Question: I have problems when I add my own library to my project . I have use Twitter and Facebook library and its work fine . When I try to use my own lib . Its getting error
I have try many way but it have same error . This is Order and Export Tab

In logcat
> 06-13 08:43:21.774: E / AndroidRuntime (808): FATAL EXCEPTION: main
06-13 08:43:21.774: E / AndroidRuntime (808):
java.lang.NoClassDefFoundError: thanhnd.app.SQLDataHelper 06-13
08:43:21.774: E / AndroidRuntime (808): at
com.example.searchbar.MainActivity.onCreate (MainActivity.java: 34)
06-13 08:43:21.774: E / AndroidRuntime (808): at
android.app.Activity.performCreate (Activity.java: 5104) 06-13
08:43:21.774: E / AndroidRuntime (808): at
android.app.Instrumentation.callActivityOnCreate
(Instrumentation.java: 1080) 06-13 08:43:21.774: E / AndroidRuntime
(808): at android.app.ActivityThread.performLaunchActivity
(ActivityThread.java: 2144) 06-13 08:43:21.774: E / AndroidRuntime
(808): at android.app.ActivityThread.handleLaunchActivity
(ActivityThread.java: 2230) 06-13 08:43:21.774: E / AndroidRuntime
(808): at android.app.ActivityThread.access $ 600
(ActivityThread.java: 141) 06-13 08:43:21.774: E / AndroidRuntime
(808): at android.app.ActivityThread $ H.handleMessage
(ActivityThread.java: 1234) 06-13 08:43:21.774: E / AndroidRuntime
(808): at android.os.Handler.dispatchMessage (Handler.java: 99) 06-13
08:43:21.774: E / AndroidRuntime (808): at android.os.Looper.loop
(Looper.java: 137) 06-13 08:43:21.774: E / AndroidRuntime (808): at
android.app.ActivityThread.main (ActivityThread.java: 5041) 06-13
08:43:21.774: E / AndroidRuntime (808): at
java.lang.reflect.Method.invokeNative (Native Method) 06-13
08:43:21.774: E / AndroidRuntime (808): at
java.lang.reflect.Method.invoke (Method.java: 511) 06-13 08:43:21.774:
E / AndroidRuntime (808): at com.android.internal.os.ZygoteInit $
MethodAndArgsCaller.run (ZygoteInit.java: 793) 06-13 08:43:21.774: E /
AndroidRuntime (808): at com.android.internal.os.ZygoteInit.main
(ZygoteInit.java: 560) 06-13 08:43:21.774: E / AndroidRuntime (808):
at dalvik.system.NativeStart.main (Native Method)
Please give me some advice !!!
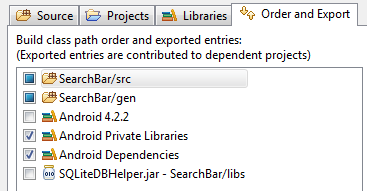
Answer: You have to set the Java compiler compliance level to Java 1.6. Android tooling cannot cope with Java 7 class files and thus doesn't dex your file.
Go to Properties -> Java Compiler -> JDK-Compliance
Switch here to 1.6